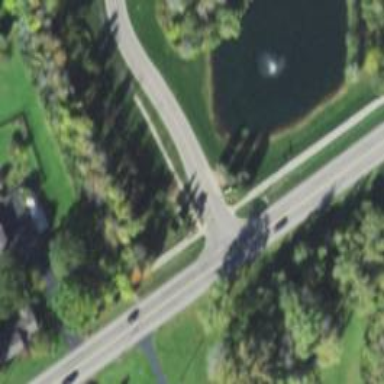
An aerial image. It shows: Unmarked crossing on the road.